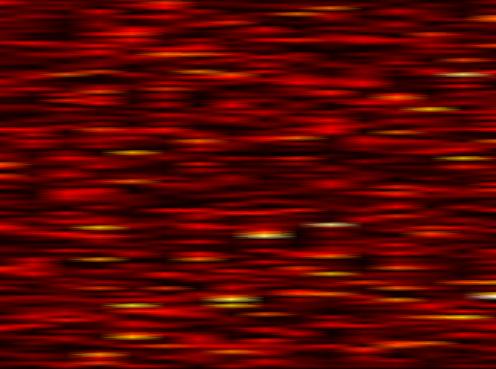
Label: OFDM